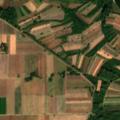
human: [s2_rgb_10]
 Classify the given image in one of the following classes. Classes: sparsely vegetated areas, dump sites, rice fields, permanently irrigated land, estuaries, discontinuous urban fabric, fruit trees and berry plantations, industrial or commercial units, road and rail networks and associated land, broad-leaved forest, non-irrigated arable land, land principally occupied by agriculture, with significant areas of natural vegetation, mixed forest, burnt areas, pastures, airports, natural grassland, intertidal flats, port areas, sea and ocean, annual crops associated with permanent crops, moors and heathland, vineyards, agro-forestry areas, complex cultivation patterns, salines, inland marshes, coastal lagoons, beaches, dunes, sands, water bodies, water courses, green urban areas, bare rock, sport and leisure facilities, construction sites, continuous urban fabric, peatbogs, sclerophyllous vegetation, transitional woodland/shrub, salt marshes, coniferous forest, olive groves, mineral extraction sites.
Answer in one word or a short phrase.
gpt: non-irrigated arable land, complex cultivation patterns, broad-leaved forest, transitional woodland/shrub, water courses